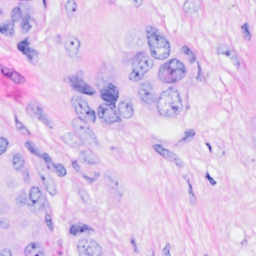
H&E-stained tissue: Breast